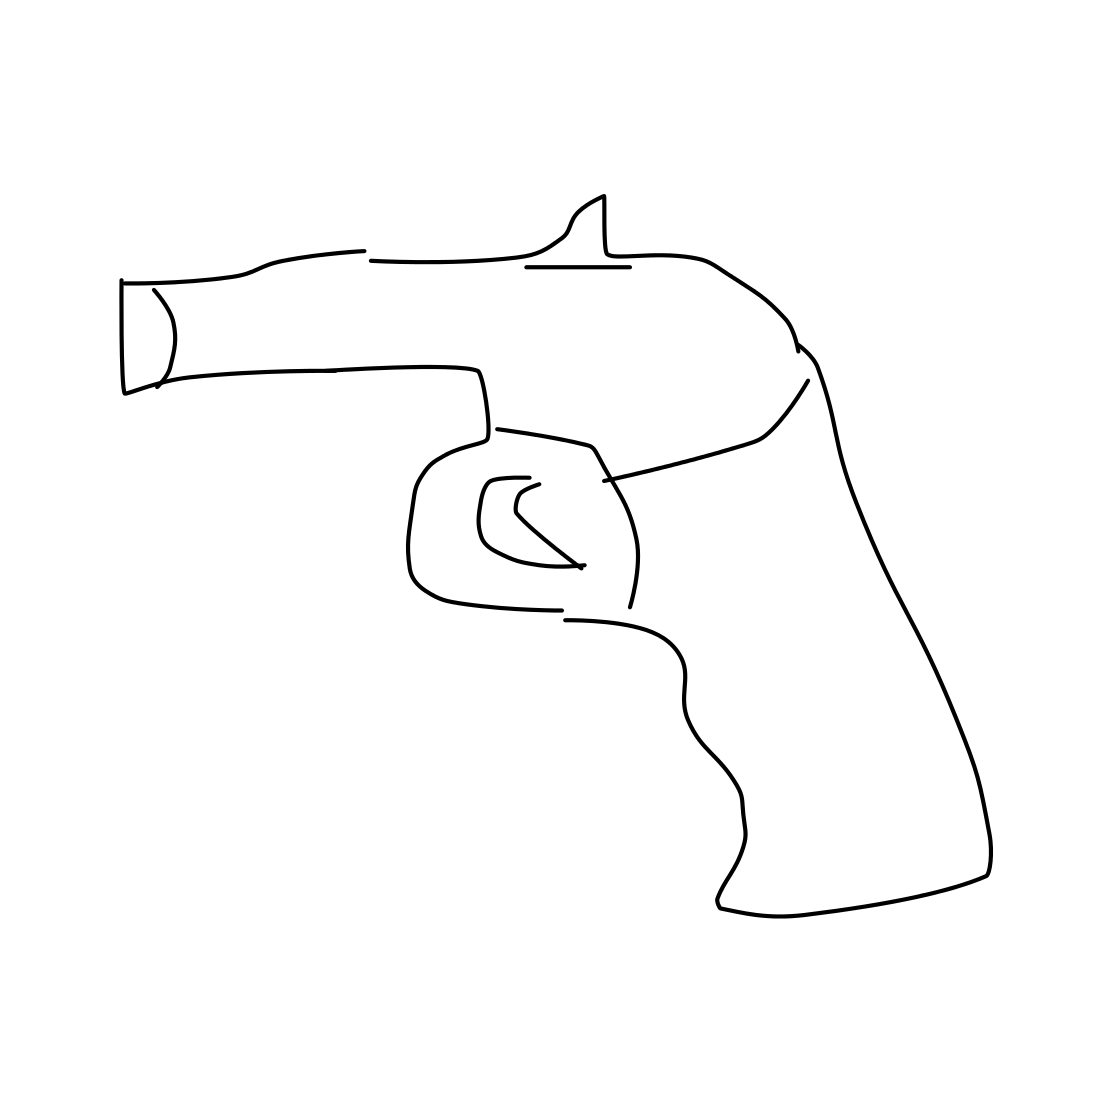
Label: revolver